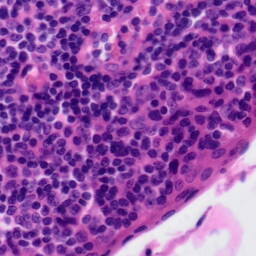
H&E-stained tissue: Tonsil